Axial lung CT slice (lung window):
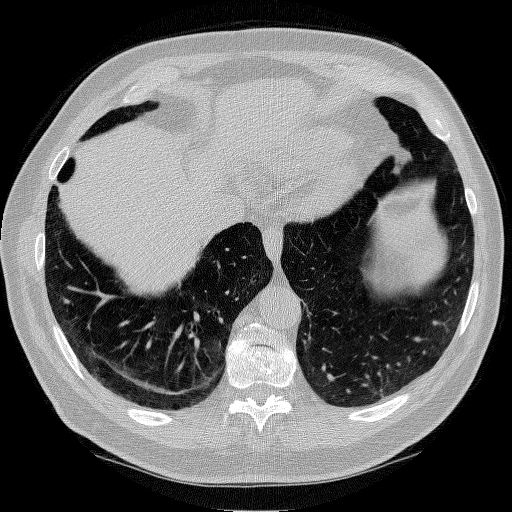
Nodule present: no